已知 $\triangle ABC$ 和直线 $MN$，点 $O$ 在直线 $MN$ 上．

\vspace{1em}

figure1

\vspace{1em}

(1) 画出 $\triangle A_1B_1C_1$，使 $\triangle A_1B_1C_1$ 与 $\triangle ABC$ 关于直线 $MN$ 成轴对称．

(2) 画出 $\triangle A_2B_2C_2$，使 $\triangle A_2B_2C_2$ 与 $\triangle ABC$ 关于点 $O$ 成中心对称．
【解答】
【答案】(1)见解析

(2)见解析

【分析】本题考查了中心对称作图及轴对称作图

(1) 根据轴对称的性质找到各点的对称点，顺次连接即可得到 $\triangle A_1B_1C_1$；

(2) 根据中心对称的性质找到各点的对称点，顺次连接可得 $\triangle A_2B_2C_2$．

【详解】(1) 解：如图所示，$\triangle A_1B_1C_1$ 即为所求；

\vspace{1em}

figure2

\vspace{1em}

(2) 解：如图所示，$\triangle A_2B_2C_2$ 即为所求；

\vspace{1em}

figure3

\vspace{1em}
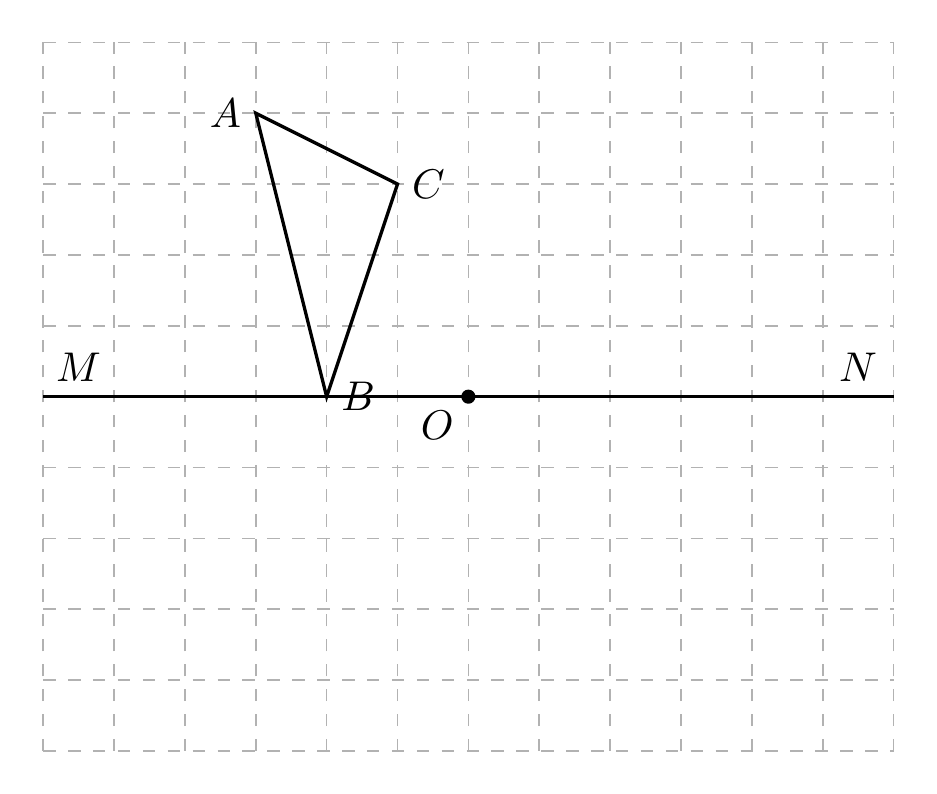
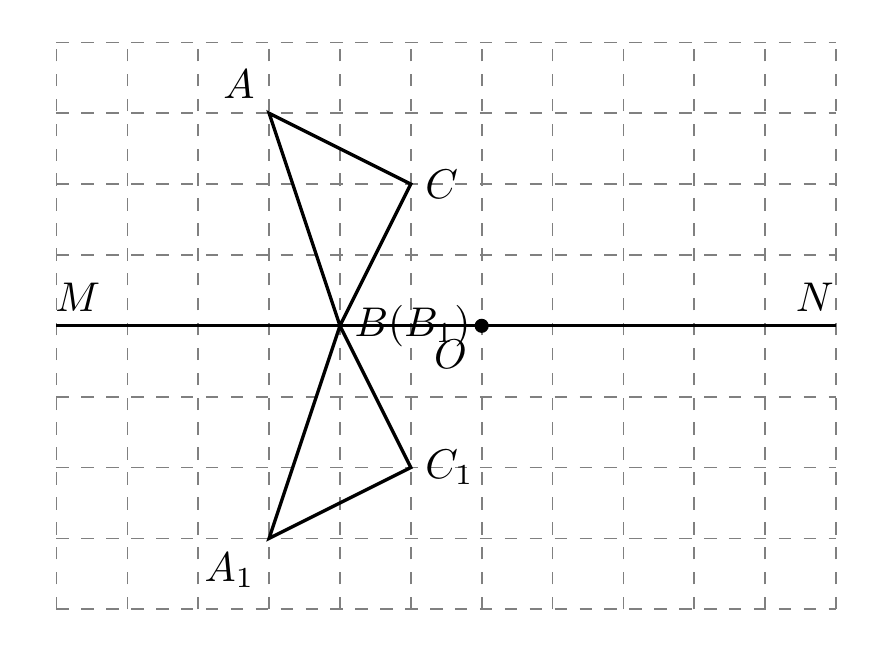
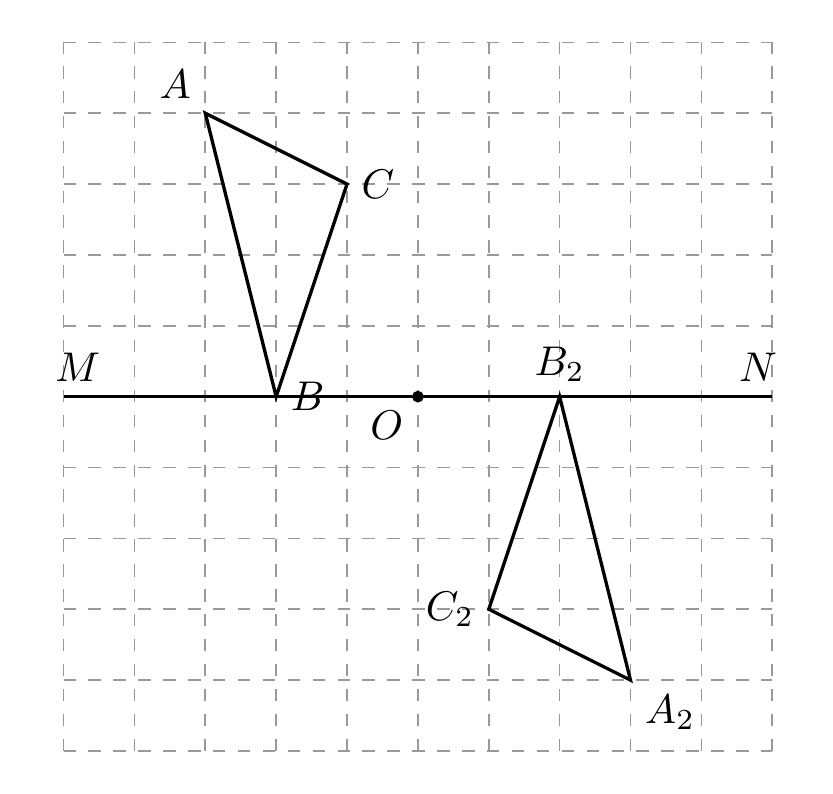